Question: I am working on facebook integration using Facebook SDK .. i have uibutton where i am using it to login to facebook and share details on facebook
I am using FBSession to login
'''
[FBSession.activeSession openWithCompletionHandler:^(FBSession *session, FBSessionState state,NSError *error) {
'''
I am able to login to facebook .. but when i try to share everytime it goes to authorization page even when user has already authorized . i dont want this page to appear other than first time . how to make sure this page doesnt appear everytime user wants to share on facebook
in plist file i have given correct app id and in urlscheme fbappid as well and in my appdelegate i have added handleopenurl , open session

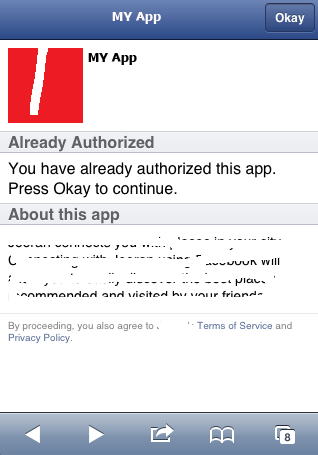
Answer: Its because you have already given permission for this particular app on facebook.
Try using a new account you will be asked for permissions.
Try using
'''
'+ (BOOL)openActiveSessionWithReadPermissions:(NSArray*)readPermissions
allowLoginUI:(BOOL)allowLoginUI
completionHandler:(FBSessionStateHandler)handler;'
'''
use the session object that comes in completionHandler